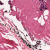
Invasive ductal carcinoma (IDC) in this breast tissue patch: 0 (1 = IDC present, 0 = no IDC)